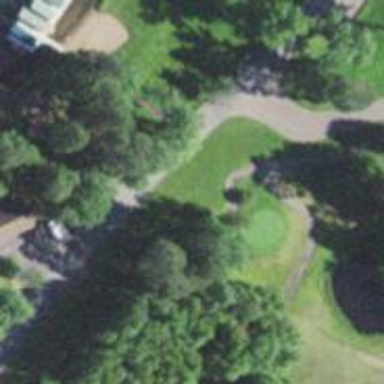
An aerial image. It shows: Path for golf carts.